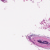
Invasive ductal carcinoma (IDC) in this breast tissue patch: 0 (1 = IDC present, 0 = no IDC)